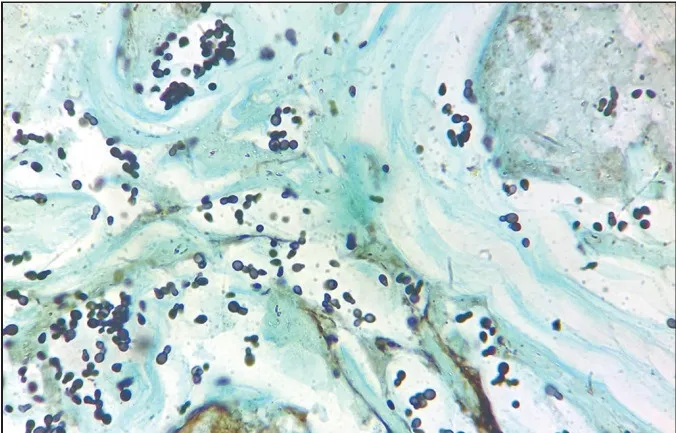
Numerous budding yeasts in mucoid & necrotic background [Gomori's methenamine silver nitrate stain x 100].
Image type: pathology (methenamine_silver)